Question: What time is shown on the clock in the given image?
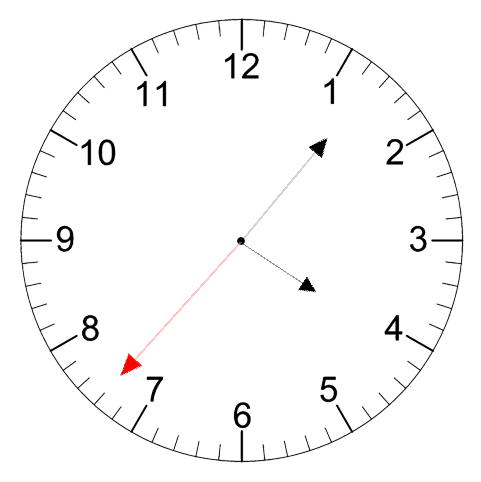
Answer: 04:06:37